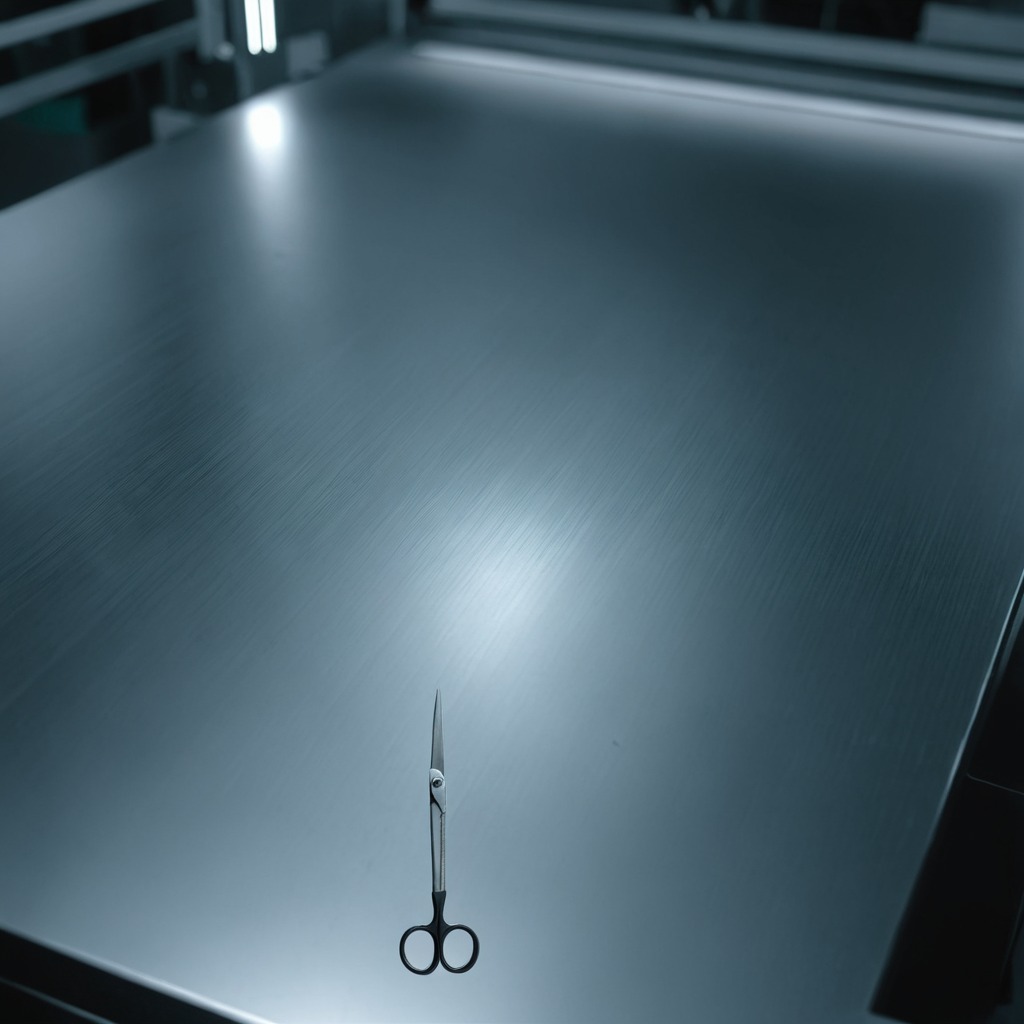
A scissor lies on the metal table in a machine shop under fluorescent lights.